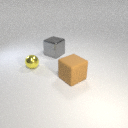
large gray metal cube behind large brown rubber cube